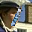
Label: 1